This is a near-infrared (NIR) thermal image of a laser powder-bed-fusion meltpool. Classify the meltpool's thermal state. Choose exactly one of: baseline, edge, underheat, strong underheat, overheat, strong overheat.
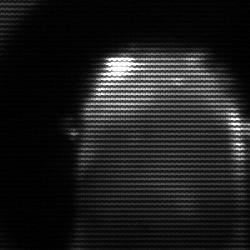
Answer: baseline